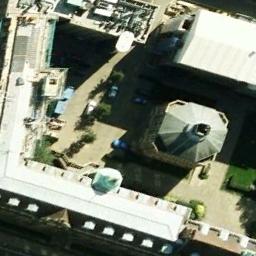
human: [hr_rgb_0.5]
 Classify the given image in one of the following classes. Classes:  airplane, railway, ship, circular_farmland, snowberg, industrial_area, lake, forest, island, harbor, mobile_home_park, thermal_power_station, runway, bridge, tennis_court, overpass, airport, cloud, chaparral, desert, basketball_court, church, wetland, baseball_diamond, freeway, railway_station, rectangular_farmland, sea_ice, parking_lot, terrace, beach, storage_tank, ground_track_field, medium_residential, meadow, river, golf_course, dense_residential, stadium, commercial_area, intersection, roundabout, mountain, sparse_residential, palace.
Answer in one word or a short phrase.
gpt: church